Question: I was working on something where a duck disappears every time he is clicked and re appears 1 second later. But i want to make him reappear only 10 times and then stop after that. So what is a simple approach to make it appear only 10 times? I have tried using loops, but i was not able to do it properly.

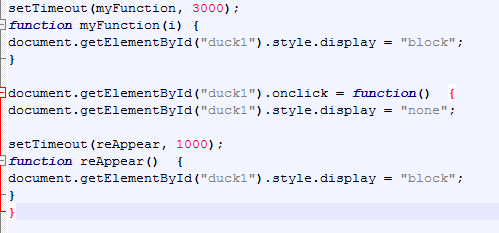
Answer: You could use a like below. You just have to edit my code a bit to suit your purposes.
'''
var counter = 0;
$(".button").click(function() {
if (counter < 10) {
$(".text").hide();
counter++;
setTimeout(function() {
$(".text").show();
}, 1000);
}
});
'''
'''
<script src="https://cdnjs.cloudflare.com/ajax/libs/jquery/3.3.1/jquery.min.js"></script>
<button class="button">Click</button>
<p class="text">Text</p>
'''